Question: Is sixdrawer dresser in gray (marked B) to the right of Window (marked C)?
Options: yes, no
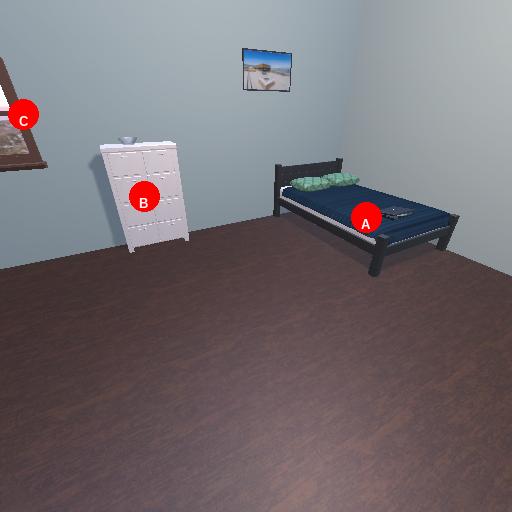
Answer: yes